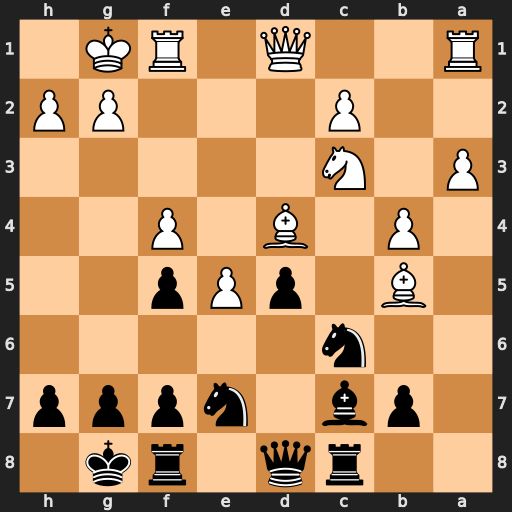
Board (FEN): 2rq1rk1/1pb1nppp/2n5/1B1pPp2/1P1B1P2/P1N5/2P3PP/R2Q1RK1
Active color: b
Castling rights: -
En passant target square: -
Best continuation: Nxd4 Qxd4 Bb6